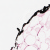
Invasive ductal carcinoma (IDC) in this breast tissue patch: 0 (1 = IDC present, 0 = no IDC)